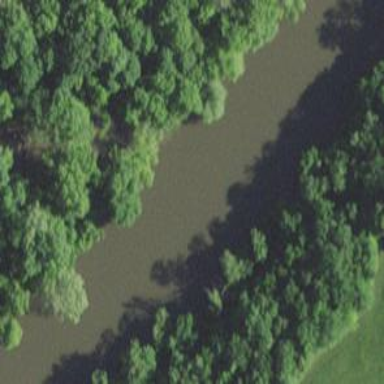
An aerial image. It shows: Beautiful river scene.